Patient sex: M
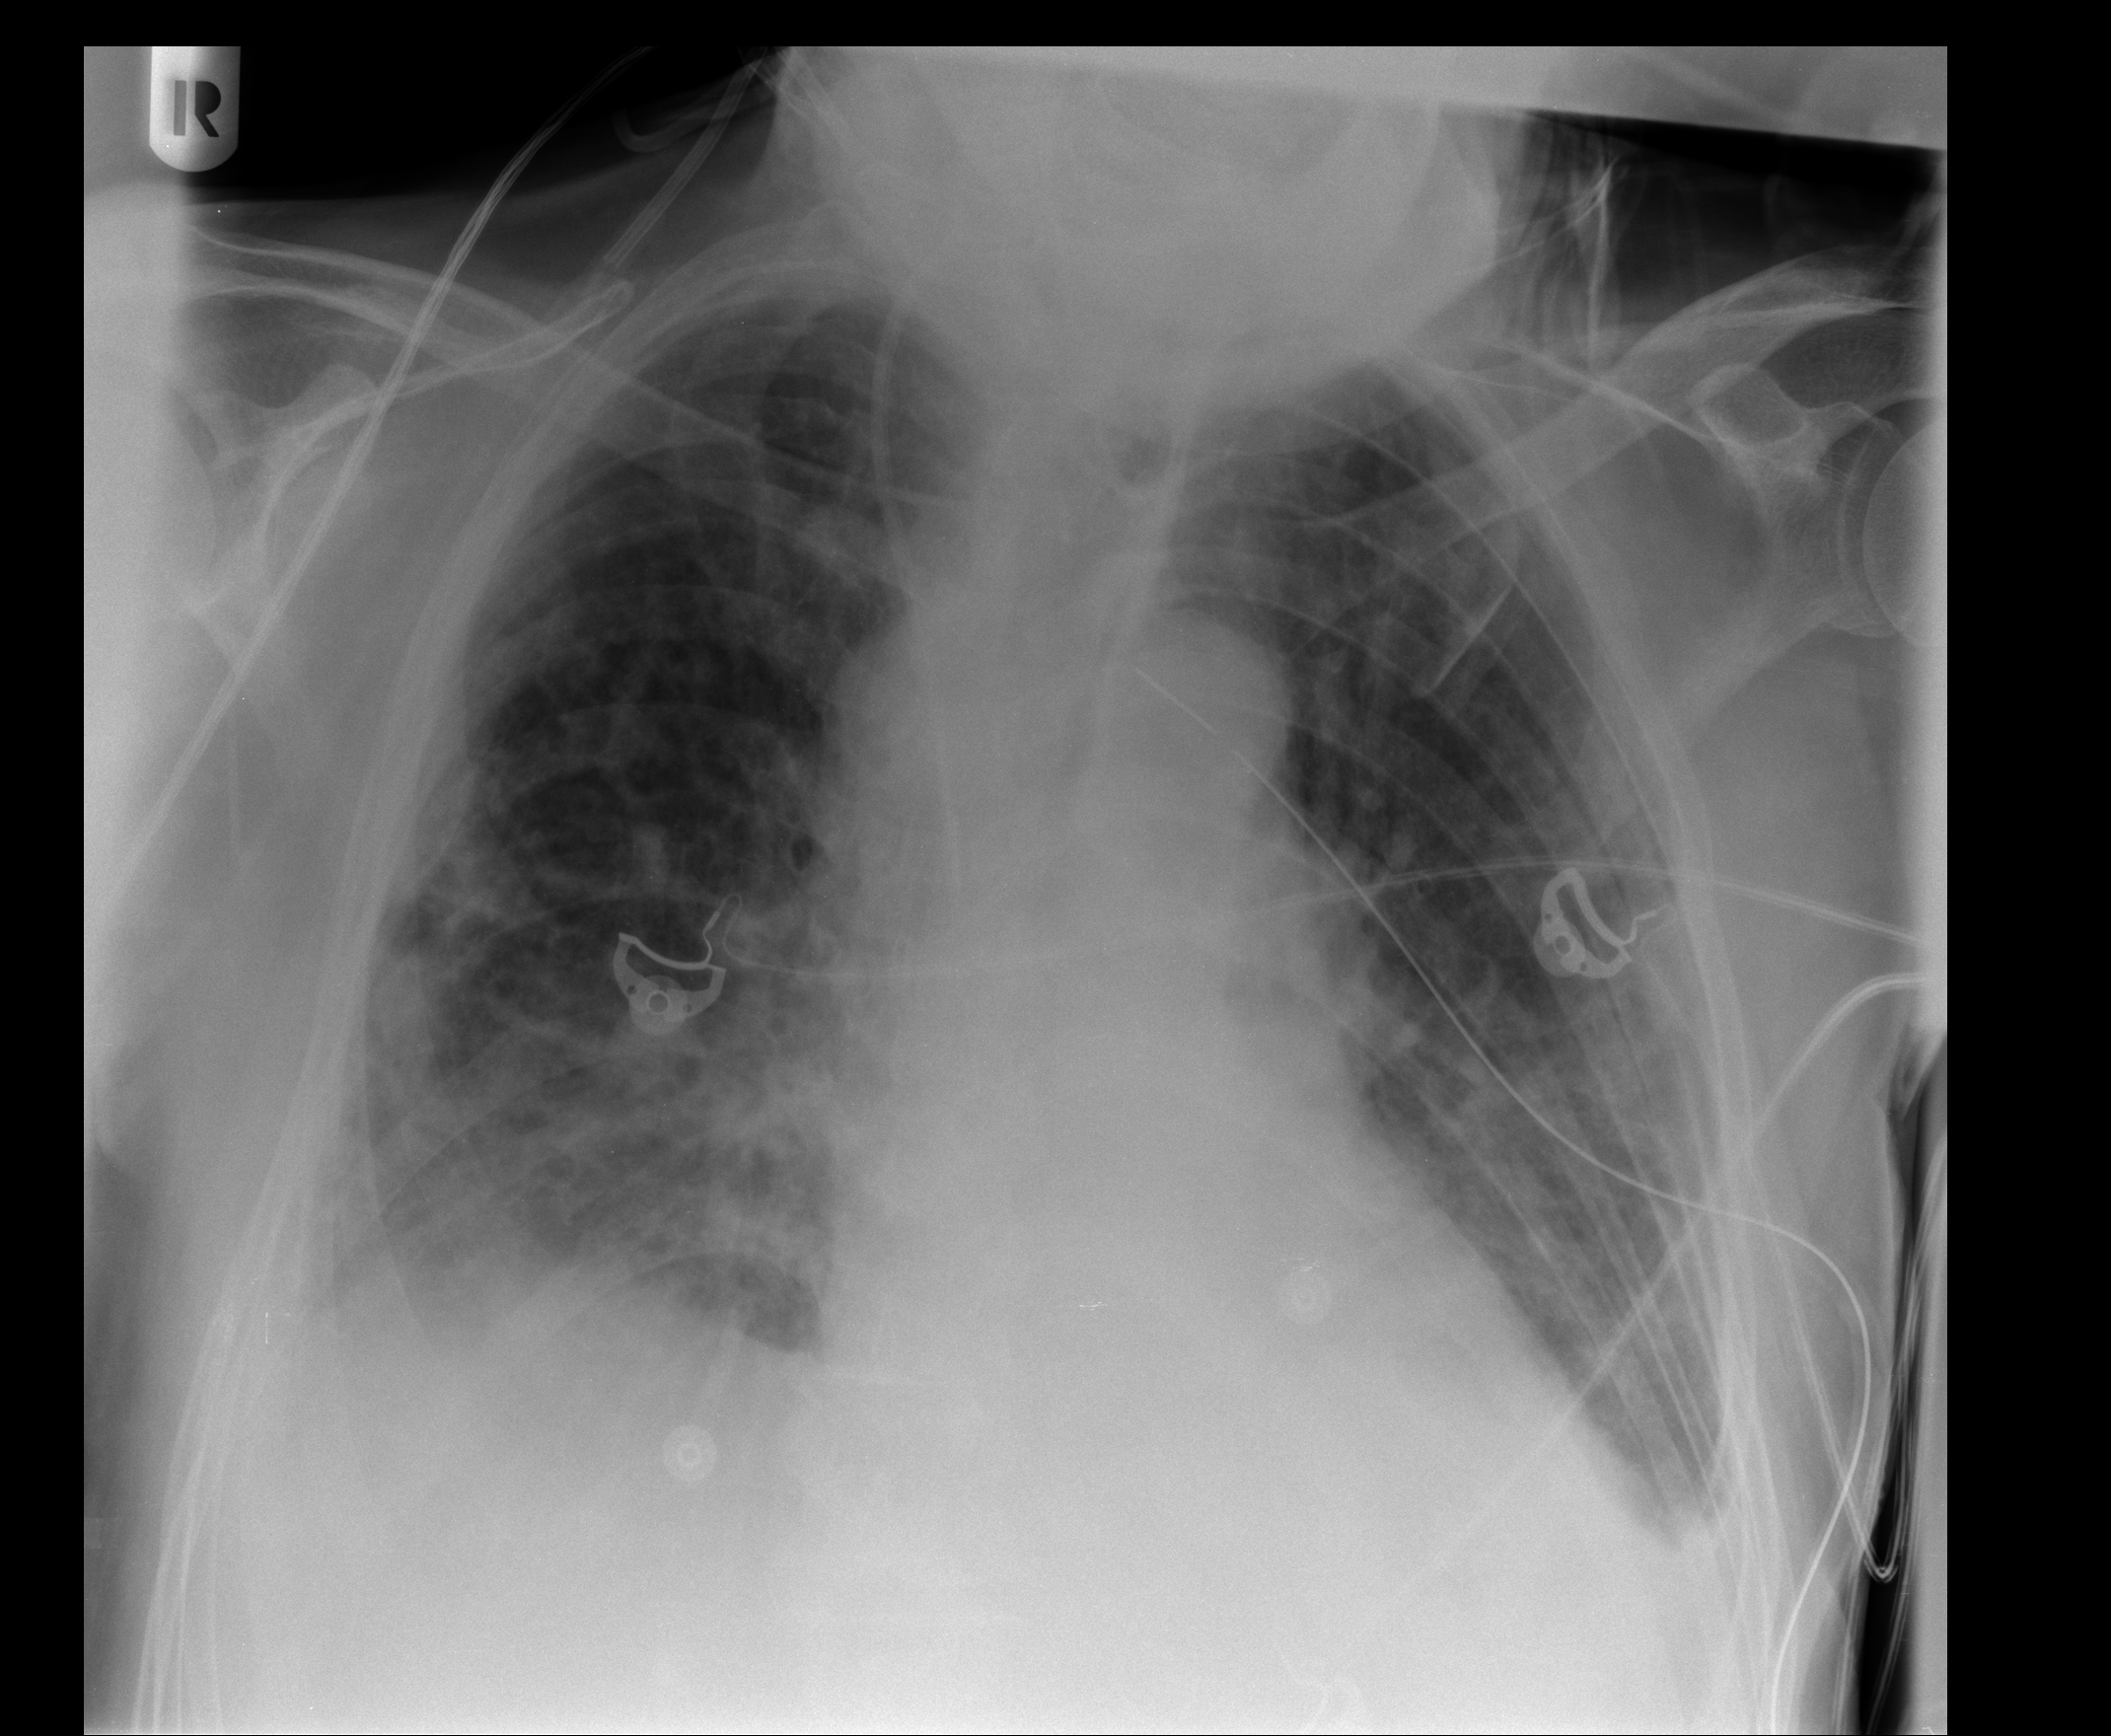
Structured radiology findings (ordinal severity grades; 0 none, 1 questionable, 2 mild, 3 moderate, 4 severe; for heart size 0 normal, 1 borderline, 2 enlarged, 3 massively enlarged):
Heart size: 1
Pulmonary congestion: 2
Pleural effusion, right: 2
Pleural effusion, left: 1
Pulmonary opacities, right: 2
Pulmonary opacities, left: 2
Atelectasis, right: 2
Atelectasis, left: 2